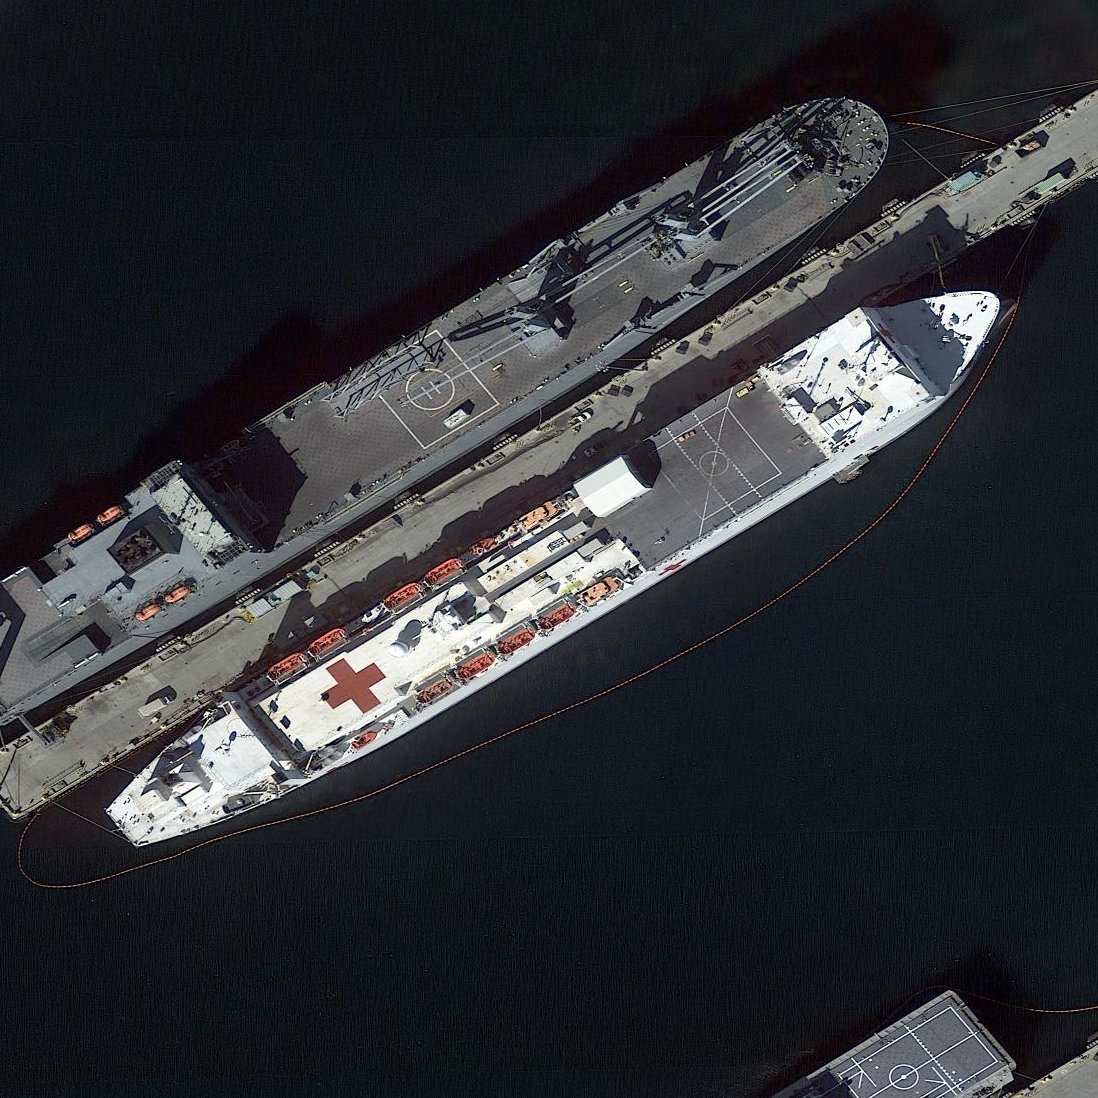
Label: Medical_ship